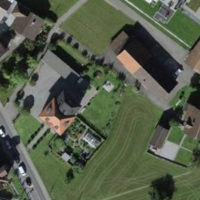
EUNIS habitat code: 55
Species observed at this site:
Tanacetum parthenium